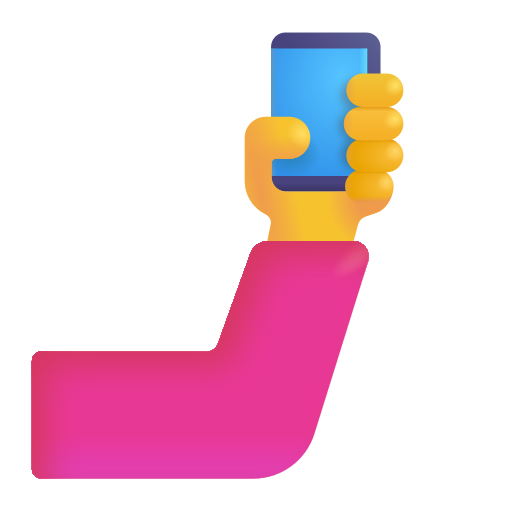
selfie color default